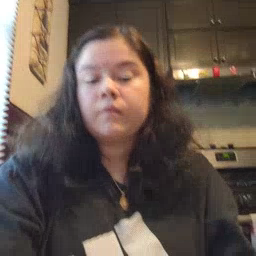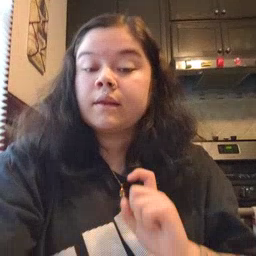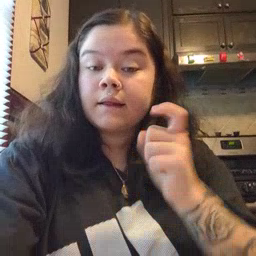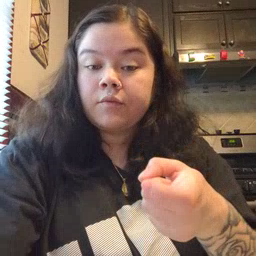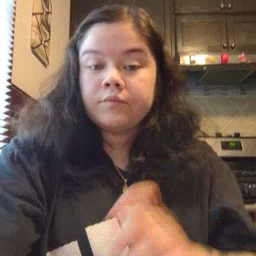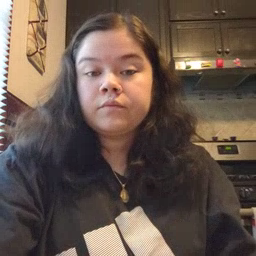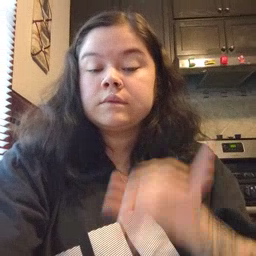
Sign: gift